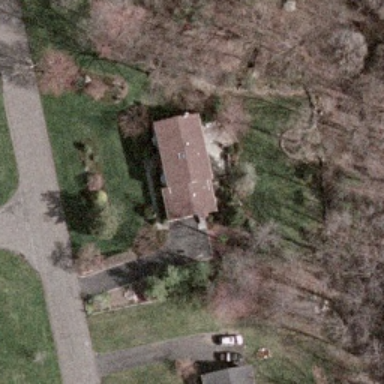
A villa with orange roofs is surrounded by trees and lawn in the sparse residential area .